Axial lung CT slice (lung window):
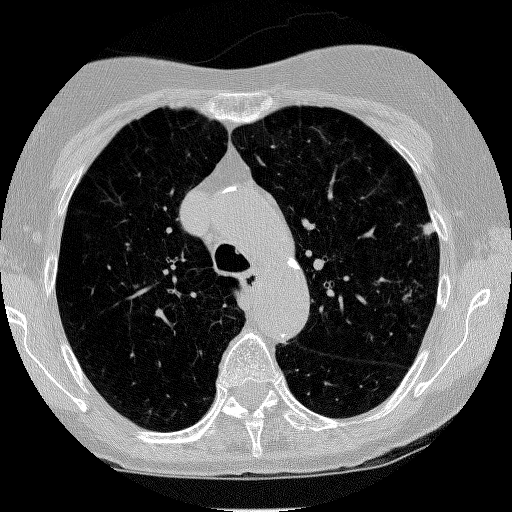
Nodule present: yes
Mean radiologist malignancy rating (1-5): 3.25